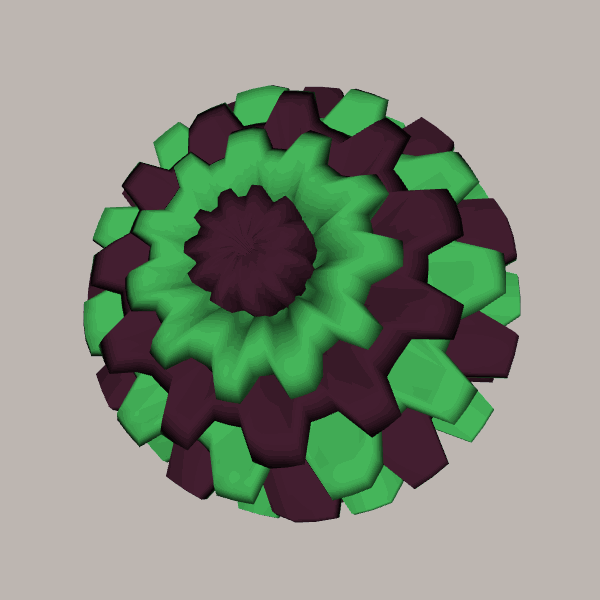
Background: light